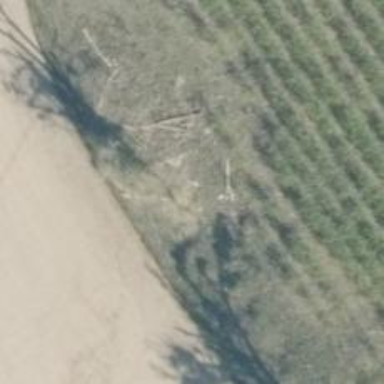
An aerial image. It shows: Row of trees in natural setting.